Field crop: maize
Growth stage: 1
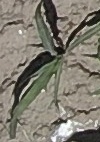
Species: sorghum